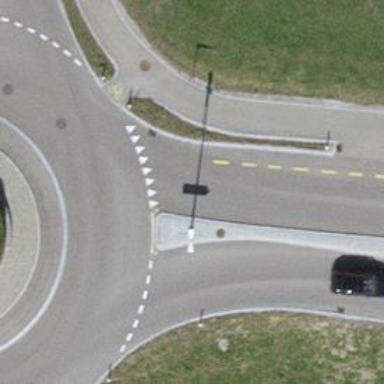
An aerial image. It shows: Tertiary road with asphalt surface including cycle lane.